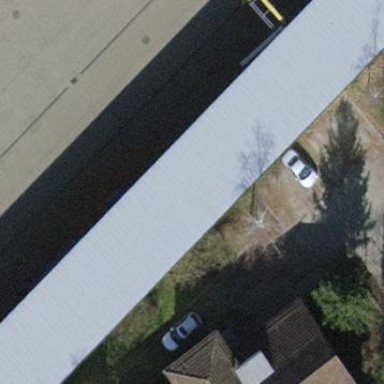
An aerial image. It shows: View of roof of building.